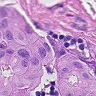
Metastatic tissue present: yes